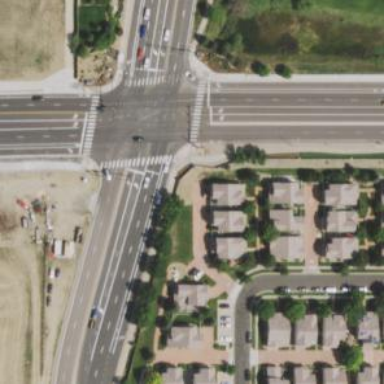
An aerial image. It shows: Controlled crossing on footway.